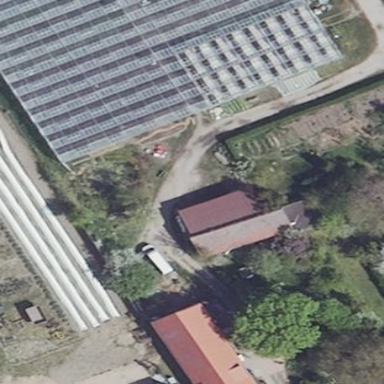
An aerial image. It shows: Plant nursery.